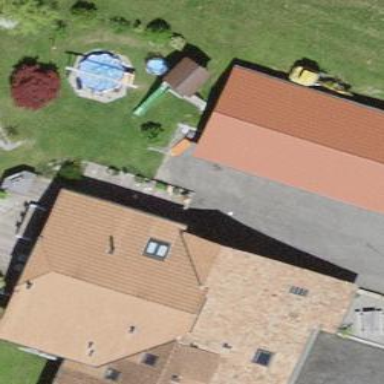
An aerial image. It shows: View of roof of building.